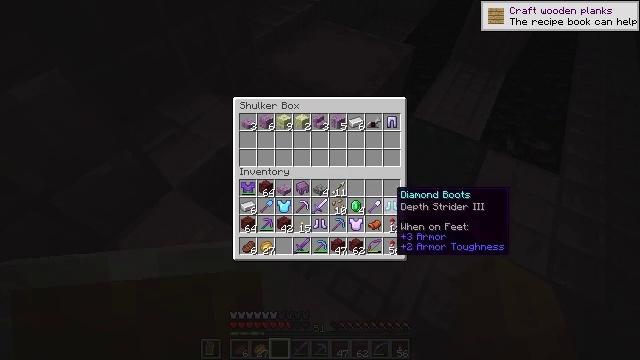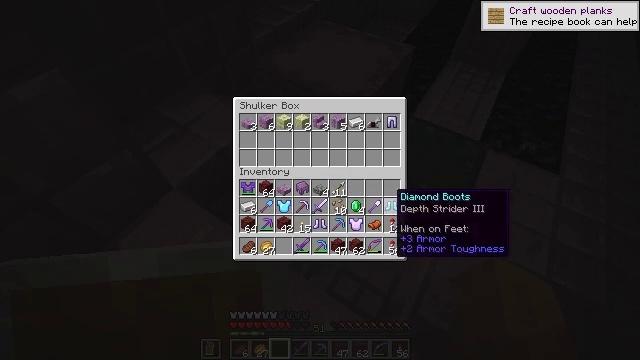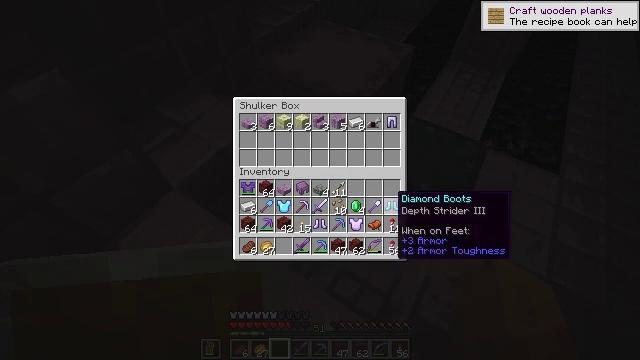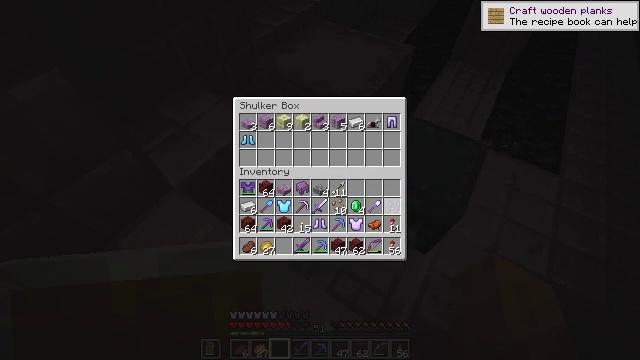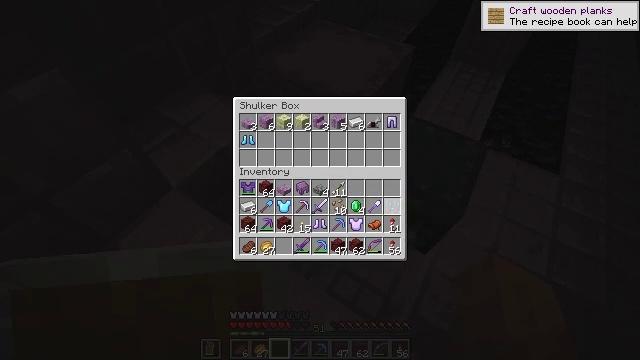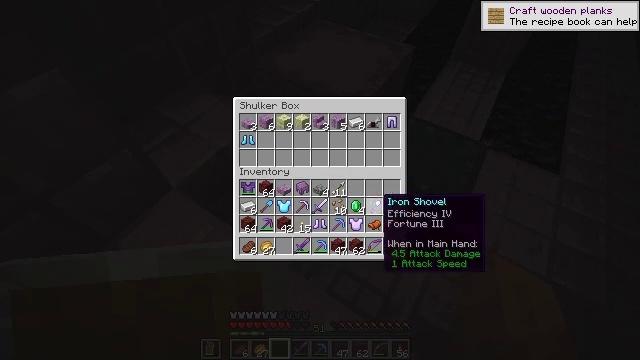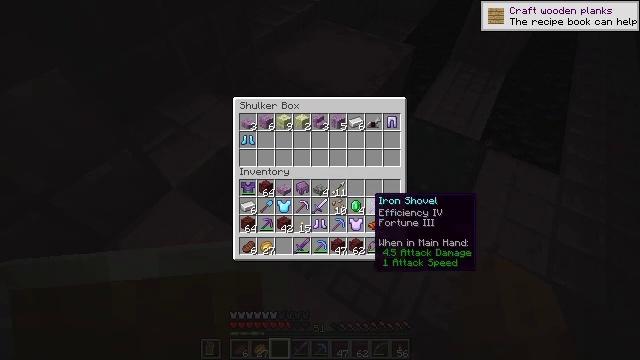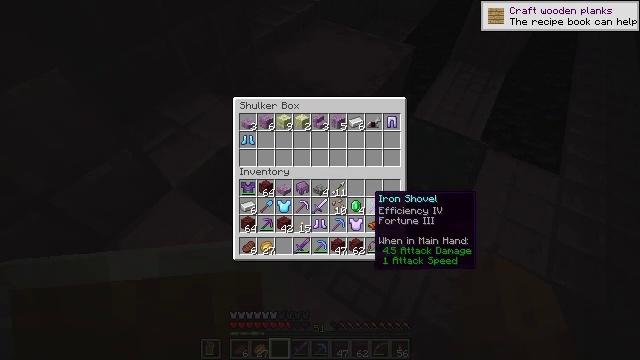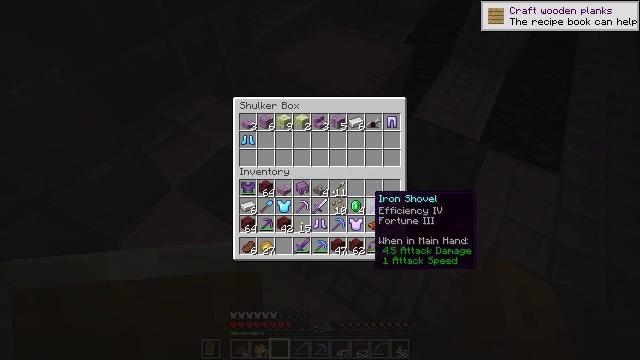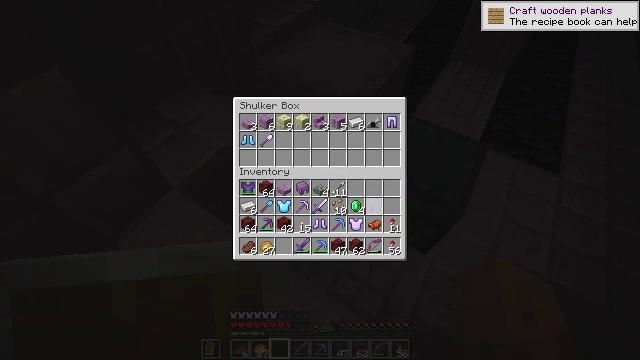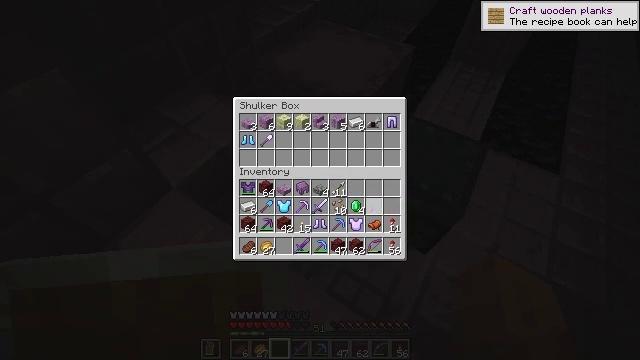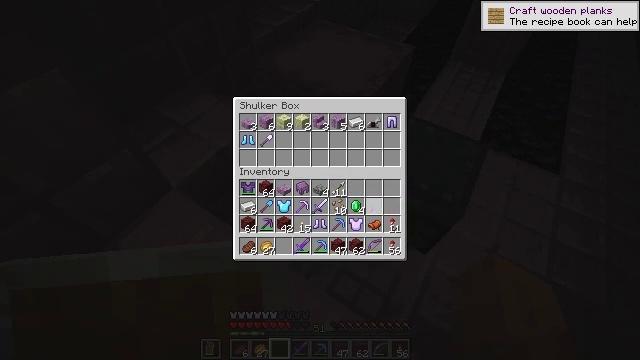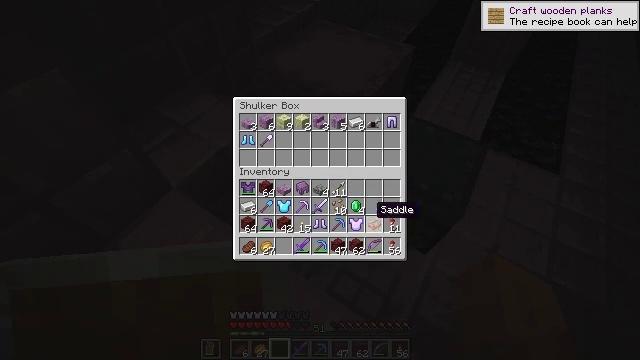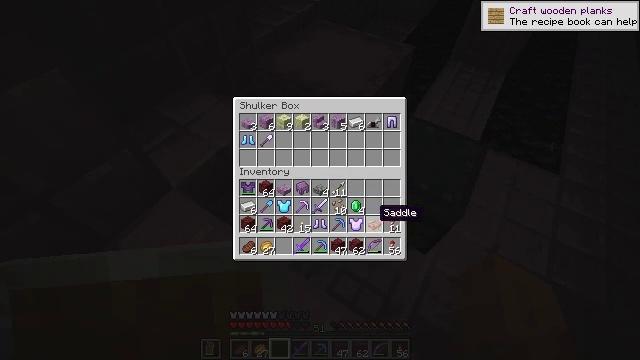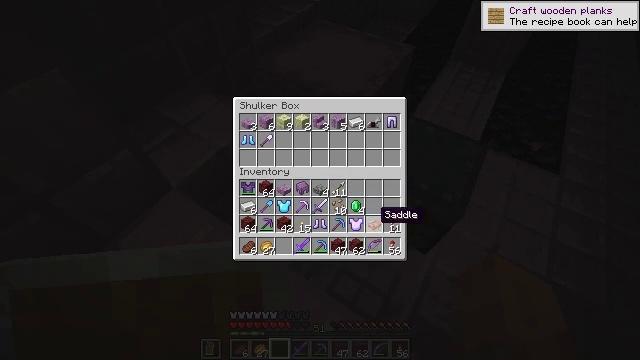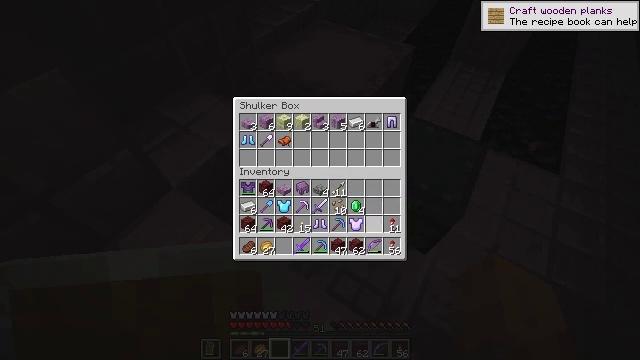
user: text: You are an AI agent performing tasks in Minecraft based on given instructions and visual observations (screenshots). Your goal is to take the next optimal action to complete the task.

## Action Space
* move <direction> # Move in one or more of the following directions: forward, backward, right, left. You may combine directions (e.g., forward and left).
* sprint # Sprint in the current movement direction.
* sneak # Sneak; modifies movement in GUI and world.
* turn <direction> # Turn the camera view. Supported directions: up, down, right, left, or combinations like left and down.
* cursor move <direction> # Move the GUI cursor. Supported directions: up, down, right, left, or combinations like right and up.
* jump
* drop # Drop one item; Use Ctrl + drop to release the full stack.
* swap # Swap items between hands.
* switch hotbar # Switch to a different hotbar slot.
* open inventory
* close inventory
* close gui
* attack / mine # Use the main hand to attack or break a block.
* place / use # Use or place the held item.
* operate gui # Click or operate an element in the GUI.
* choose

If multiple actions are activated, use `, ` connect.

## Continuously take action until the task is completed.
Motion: motion action
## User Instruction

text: Break the shulker box to collect it.
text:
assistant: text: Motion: sneak
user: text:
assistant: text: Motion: sneak
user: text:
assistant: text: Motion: sneak, choose
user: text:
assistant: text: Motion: sneak, choose
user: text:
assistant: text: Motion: sneak, cursor move left
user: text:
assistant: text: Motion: sneak, cursor move left
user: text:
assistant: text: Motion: sneak
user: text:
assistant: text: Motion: sneak
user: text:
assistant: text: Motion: sneak, choose
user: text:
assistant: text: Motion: sneak, choose
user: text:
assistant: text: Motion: sneak
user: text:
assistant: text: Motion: sneak
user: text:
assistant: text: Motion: sneak
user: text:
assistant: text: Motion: sneak
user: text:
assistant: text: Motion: sneak, choose
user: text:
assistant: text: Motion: sneak, choose
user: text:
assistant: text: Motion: sneak, choose
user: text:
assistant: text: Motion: sneak, cursor move left
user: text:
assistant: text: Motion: sneak
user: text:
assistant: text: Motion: sneak
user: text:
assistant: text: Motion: sneak, choose
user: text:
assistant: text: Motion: sneak, choose
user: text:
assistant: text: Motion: sneak, choose
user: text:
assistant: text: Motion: sneak, cursor move up
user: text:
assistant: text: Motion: sneak, choose
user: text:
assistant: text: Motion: sneak, choose
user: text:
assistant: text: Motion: sneak, choose
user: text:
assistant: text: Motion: sneak, choose
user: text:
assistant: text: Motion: sneak, cursor move left
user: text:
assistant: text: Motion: sneak